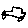
Label: car